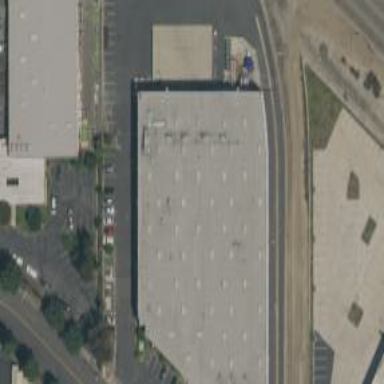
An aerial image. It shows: Warehouse building.